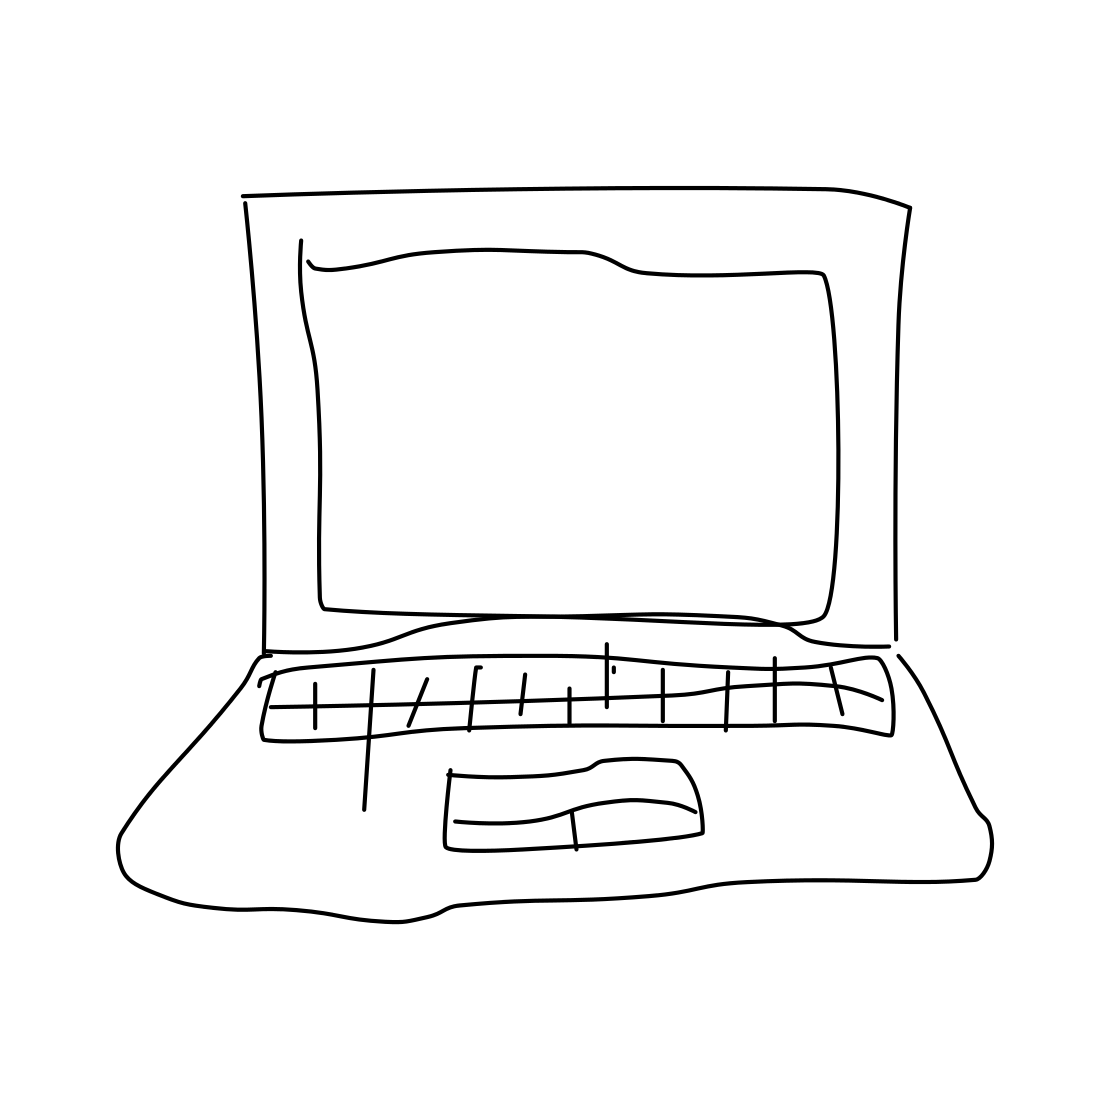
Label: laptop